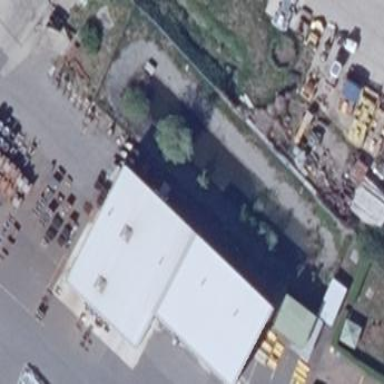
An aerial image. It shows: Industrial building.